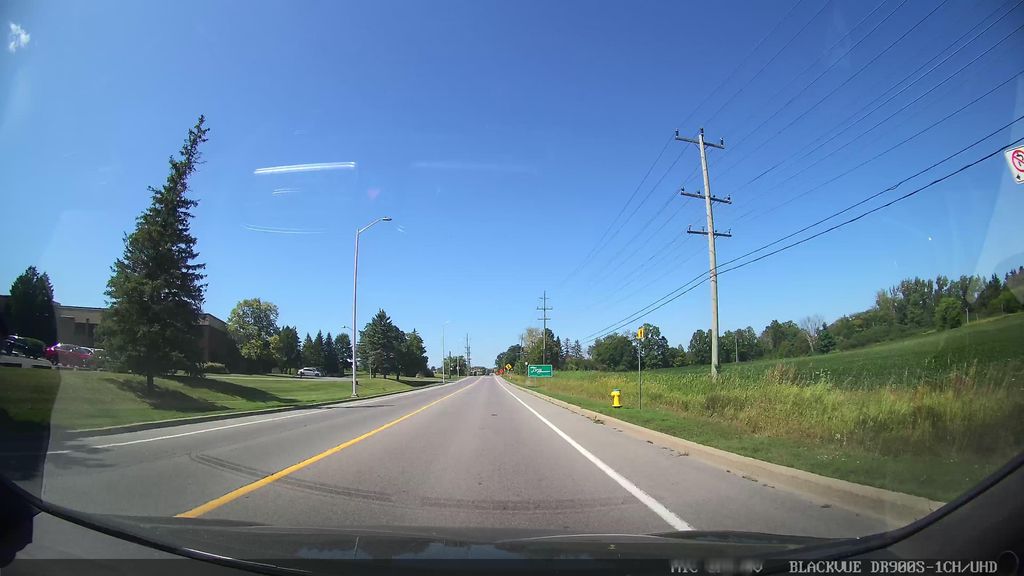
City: ottawa-gatineau